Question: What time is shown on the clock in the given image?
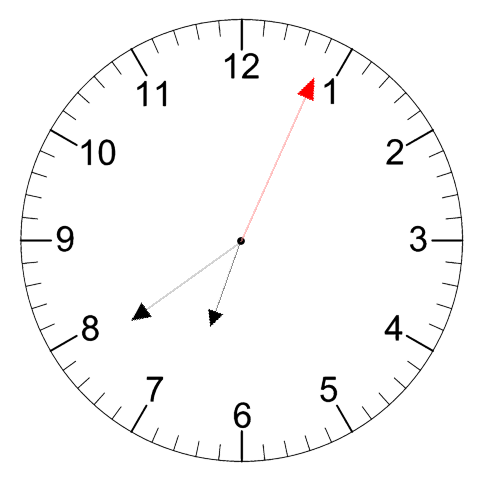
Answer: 06:39:04